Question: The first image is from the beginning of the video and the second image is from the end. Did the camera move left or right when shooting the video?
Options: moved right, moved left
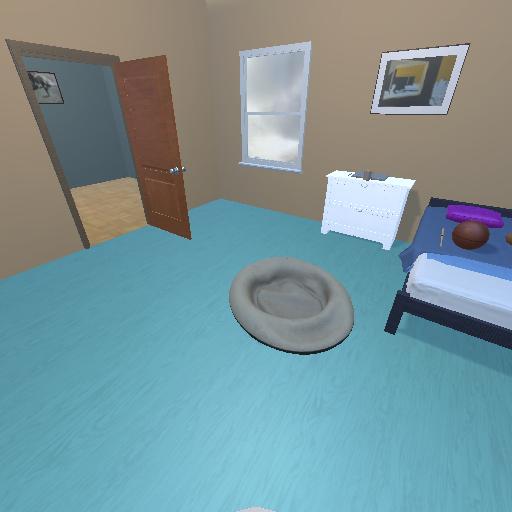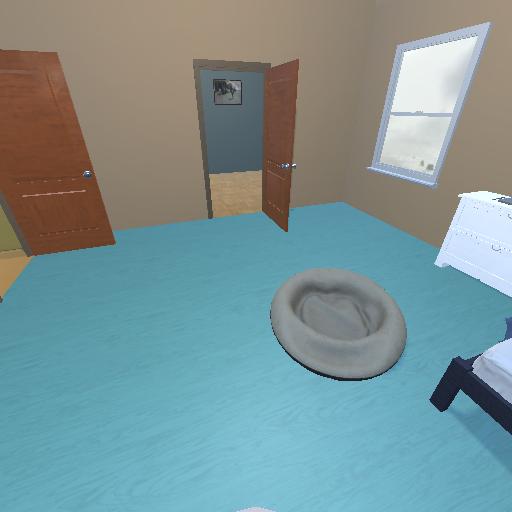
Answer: moved right